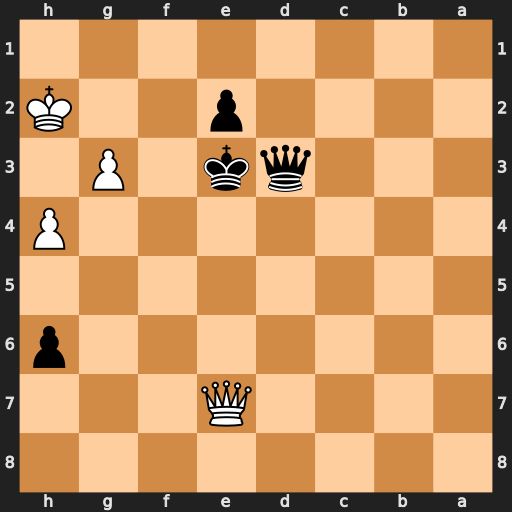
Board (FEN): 8/4Q3/7p/8/7P/3qk1P1/4p2K/8
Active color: b
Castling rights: -
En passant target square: -
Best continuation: Kd2 Qb4+ Qc3